Question: I'm brand new to html, so I'm sure this is a basic question.
I have a table with three columns. I want the first column to span 40% of the width of the table, the second 30% and the third 30%. I have the whole table in a div. But the columns are not spanning the entire table:

Here is my html:
'''
<div class="TableWrap">
<table id="PowerPlantTable" border="1">
<thead>
<tr bgcolor="silver">
<th class="firstColumn">Power Plant</th>
<th class="secondColumn">MW Output</th>
<th class="thirdColumn">MW Capacity</th>
</tr>
</thead>
<tbody>
<tr>
<td>BRUCEA-G2</td>
<td>0</td>
<td>0</td>
</tr>
</tbody>
</table>
</div>
'''
And here is my css:
'''
.TableWrap{
margin: 15px;
text-align: center;
}
#PowerPlantTable{
display:block;
margin-left: auto;
margin-right: auto;
font-size:12.0px;
}
.firstColumn{
width:40%;
}
.secondColumn{
width:30%;
}
.thirdColumn{
width:30%;
}
'''
What am I doing wrong?
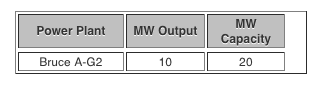
Answer: Remove 'display:block' from #PowerPlantTable.
Tables are by default 'display:table'.